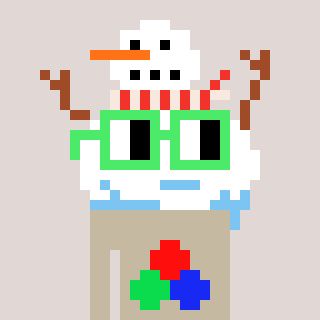
a pixel art character with square light green glasses, a snowman-shaped head and a bege-colored body on a warm background